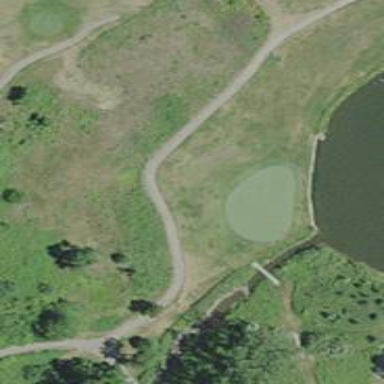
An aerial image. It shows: Asphalt path on golf course.